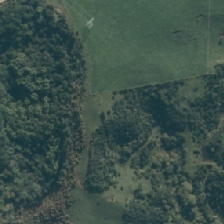
Land cover: grose_broom